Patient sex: F
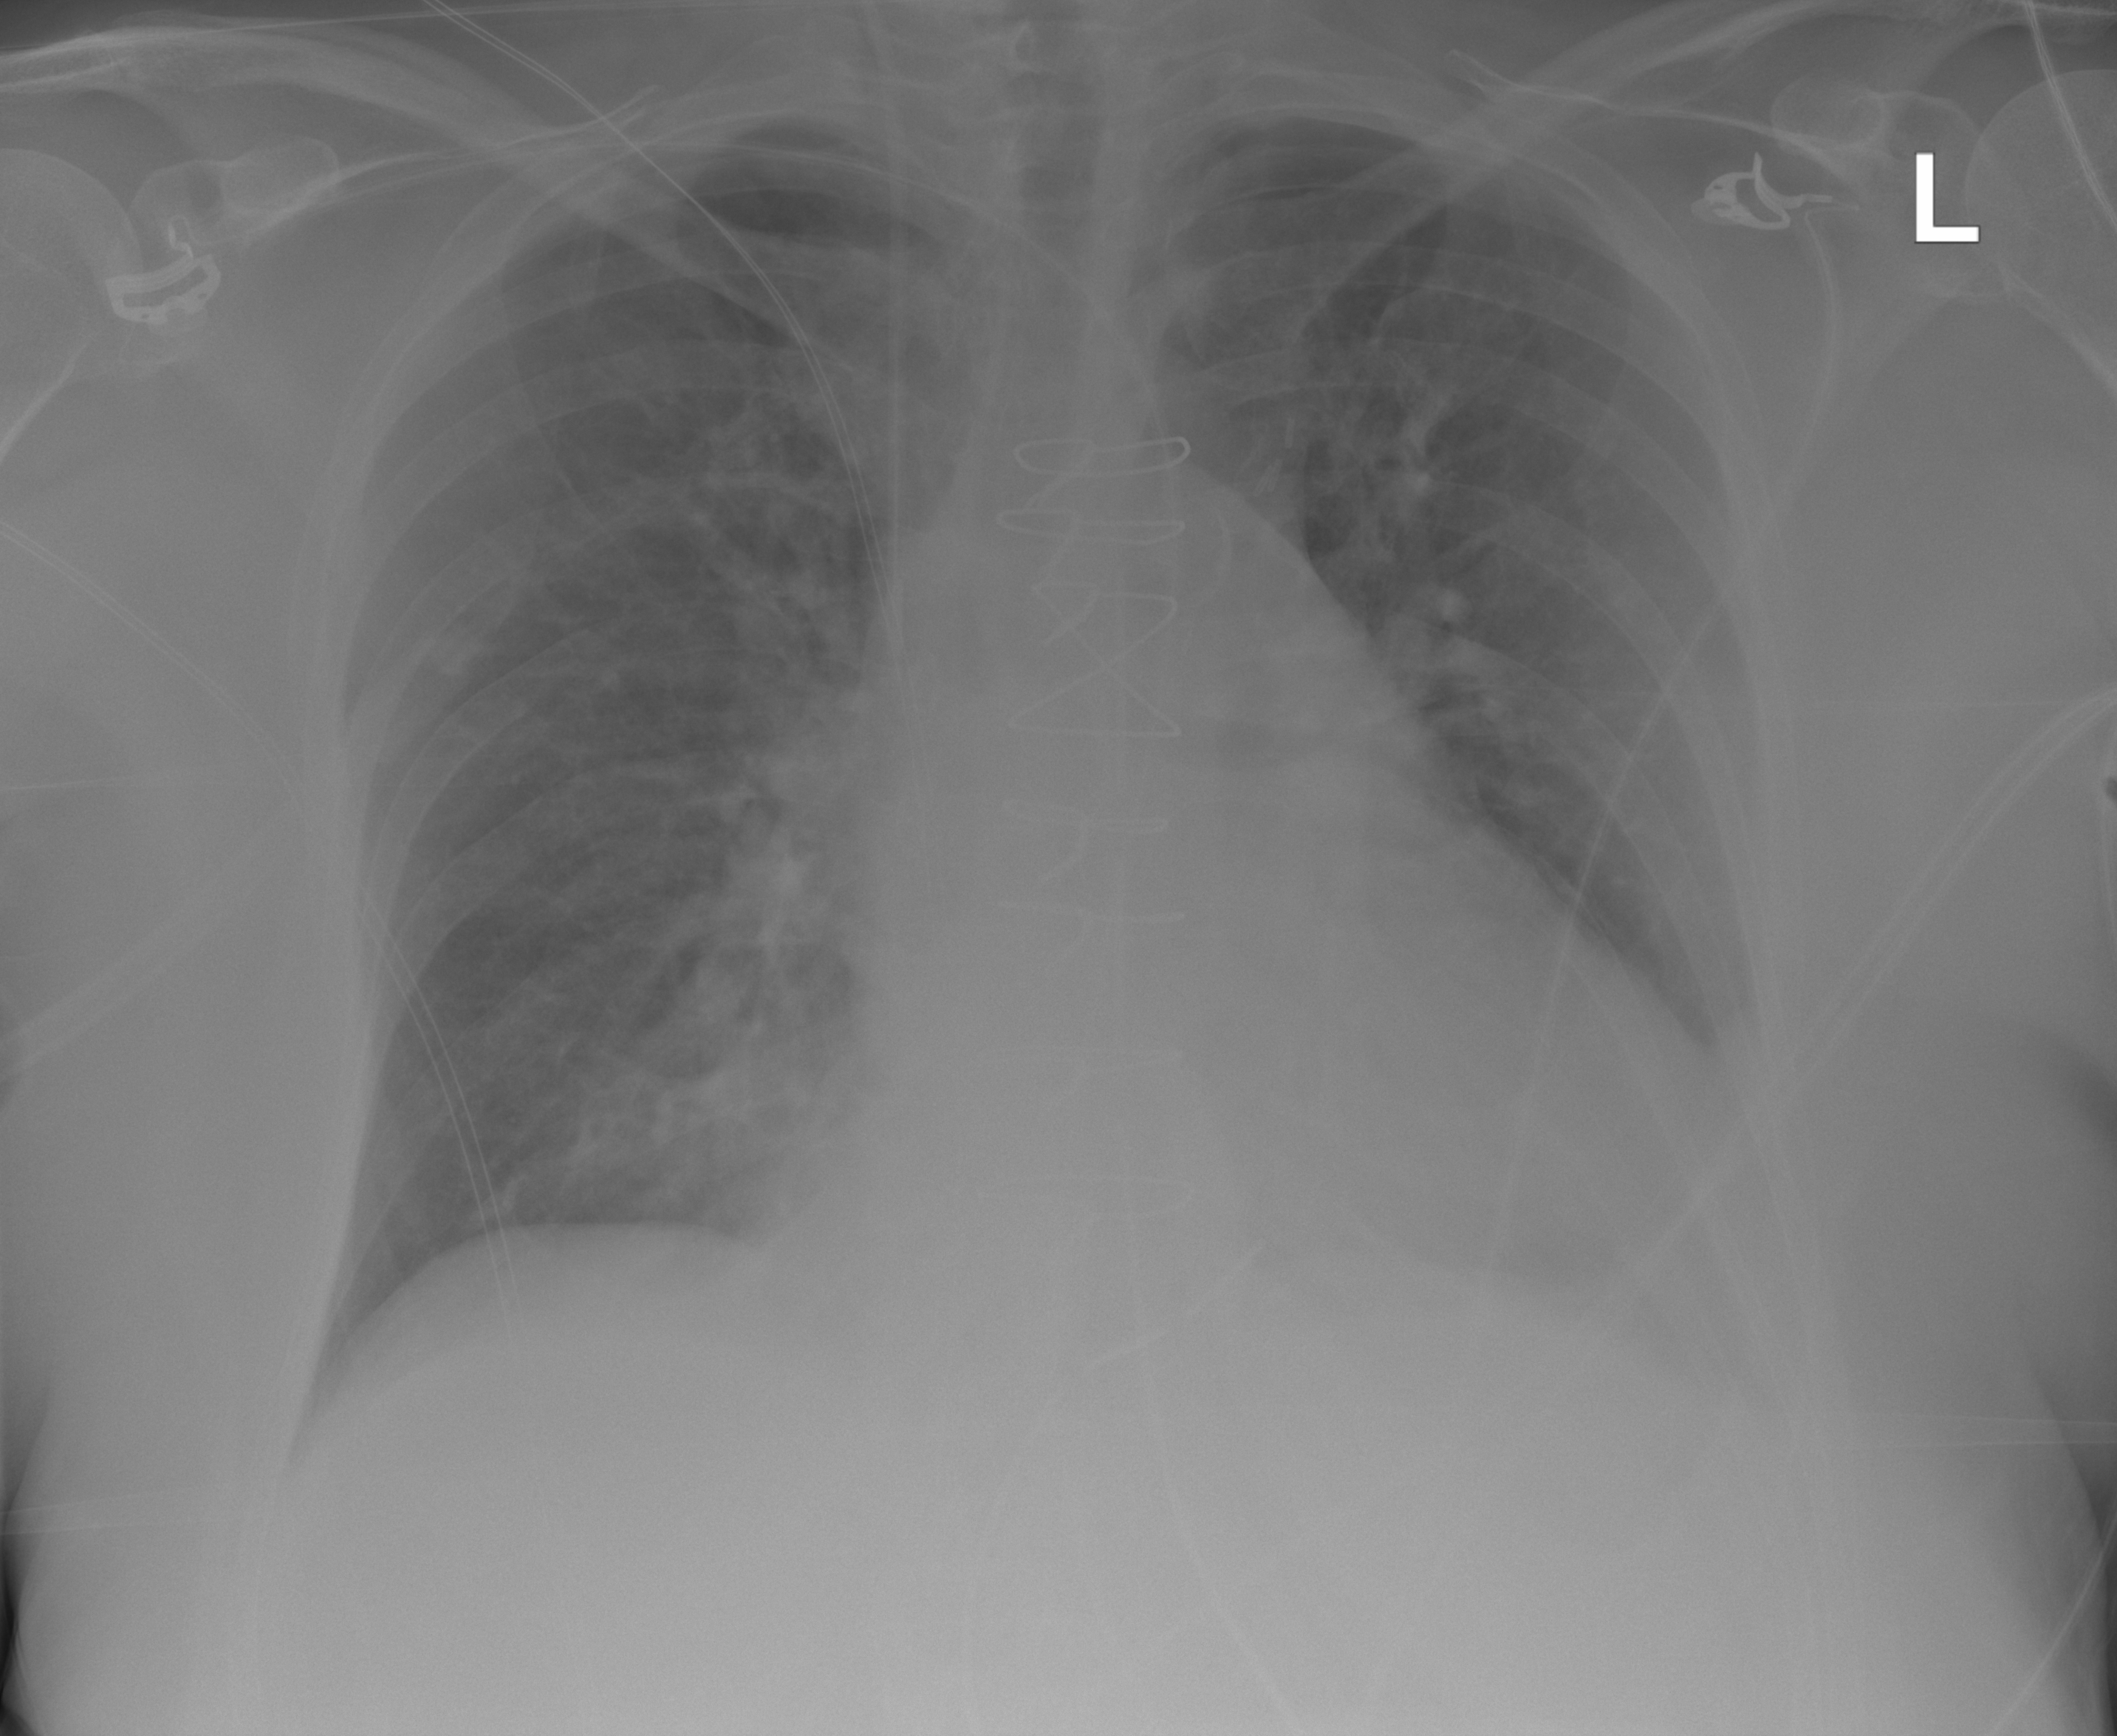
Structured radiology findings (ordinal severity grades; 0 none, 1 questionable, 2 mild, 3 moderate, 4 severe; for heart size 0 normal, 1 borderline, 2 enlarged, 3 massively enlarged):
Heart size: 2
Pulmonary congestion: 0
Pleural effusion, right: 0
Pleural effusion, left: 1
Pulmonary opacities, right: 0
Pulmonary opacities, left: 0
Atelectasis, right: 0
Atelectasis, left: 0